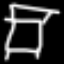
Label: chair